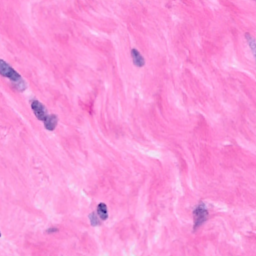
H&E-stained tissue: Breast